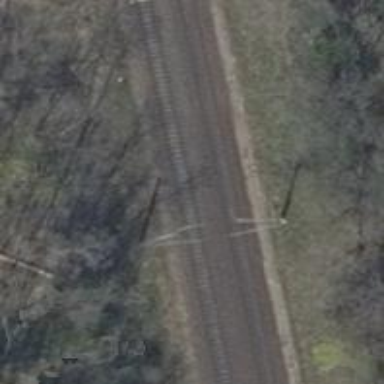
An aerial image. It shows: Milestone along the railway with catenary mast.